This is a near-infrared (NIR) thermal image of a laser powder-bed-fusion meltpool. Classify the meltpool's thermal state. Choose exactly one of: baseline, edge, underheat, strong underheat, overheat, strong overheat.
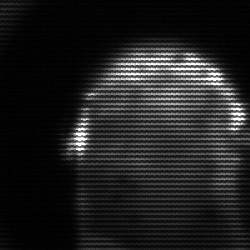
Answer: baseline